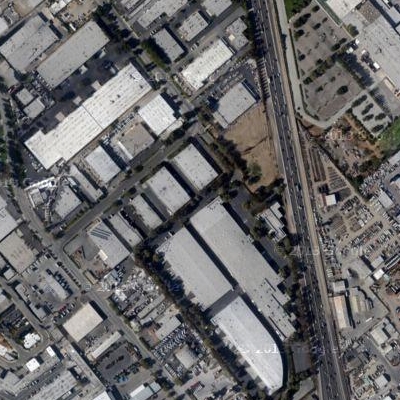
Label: cIndustry